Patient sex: M
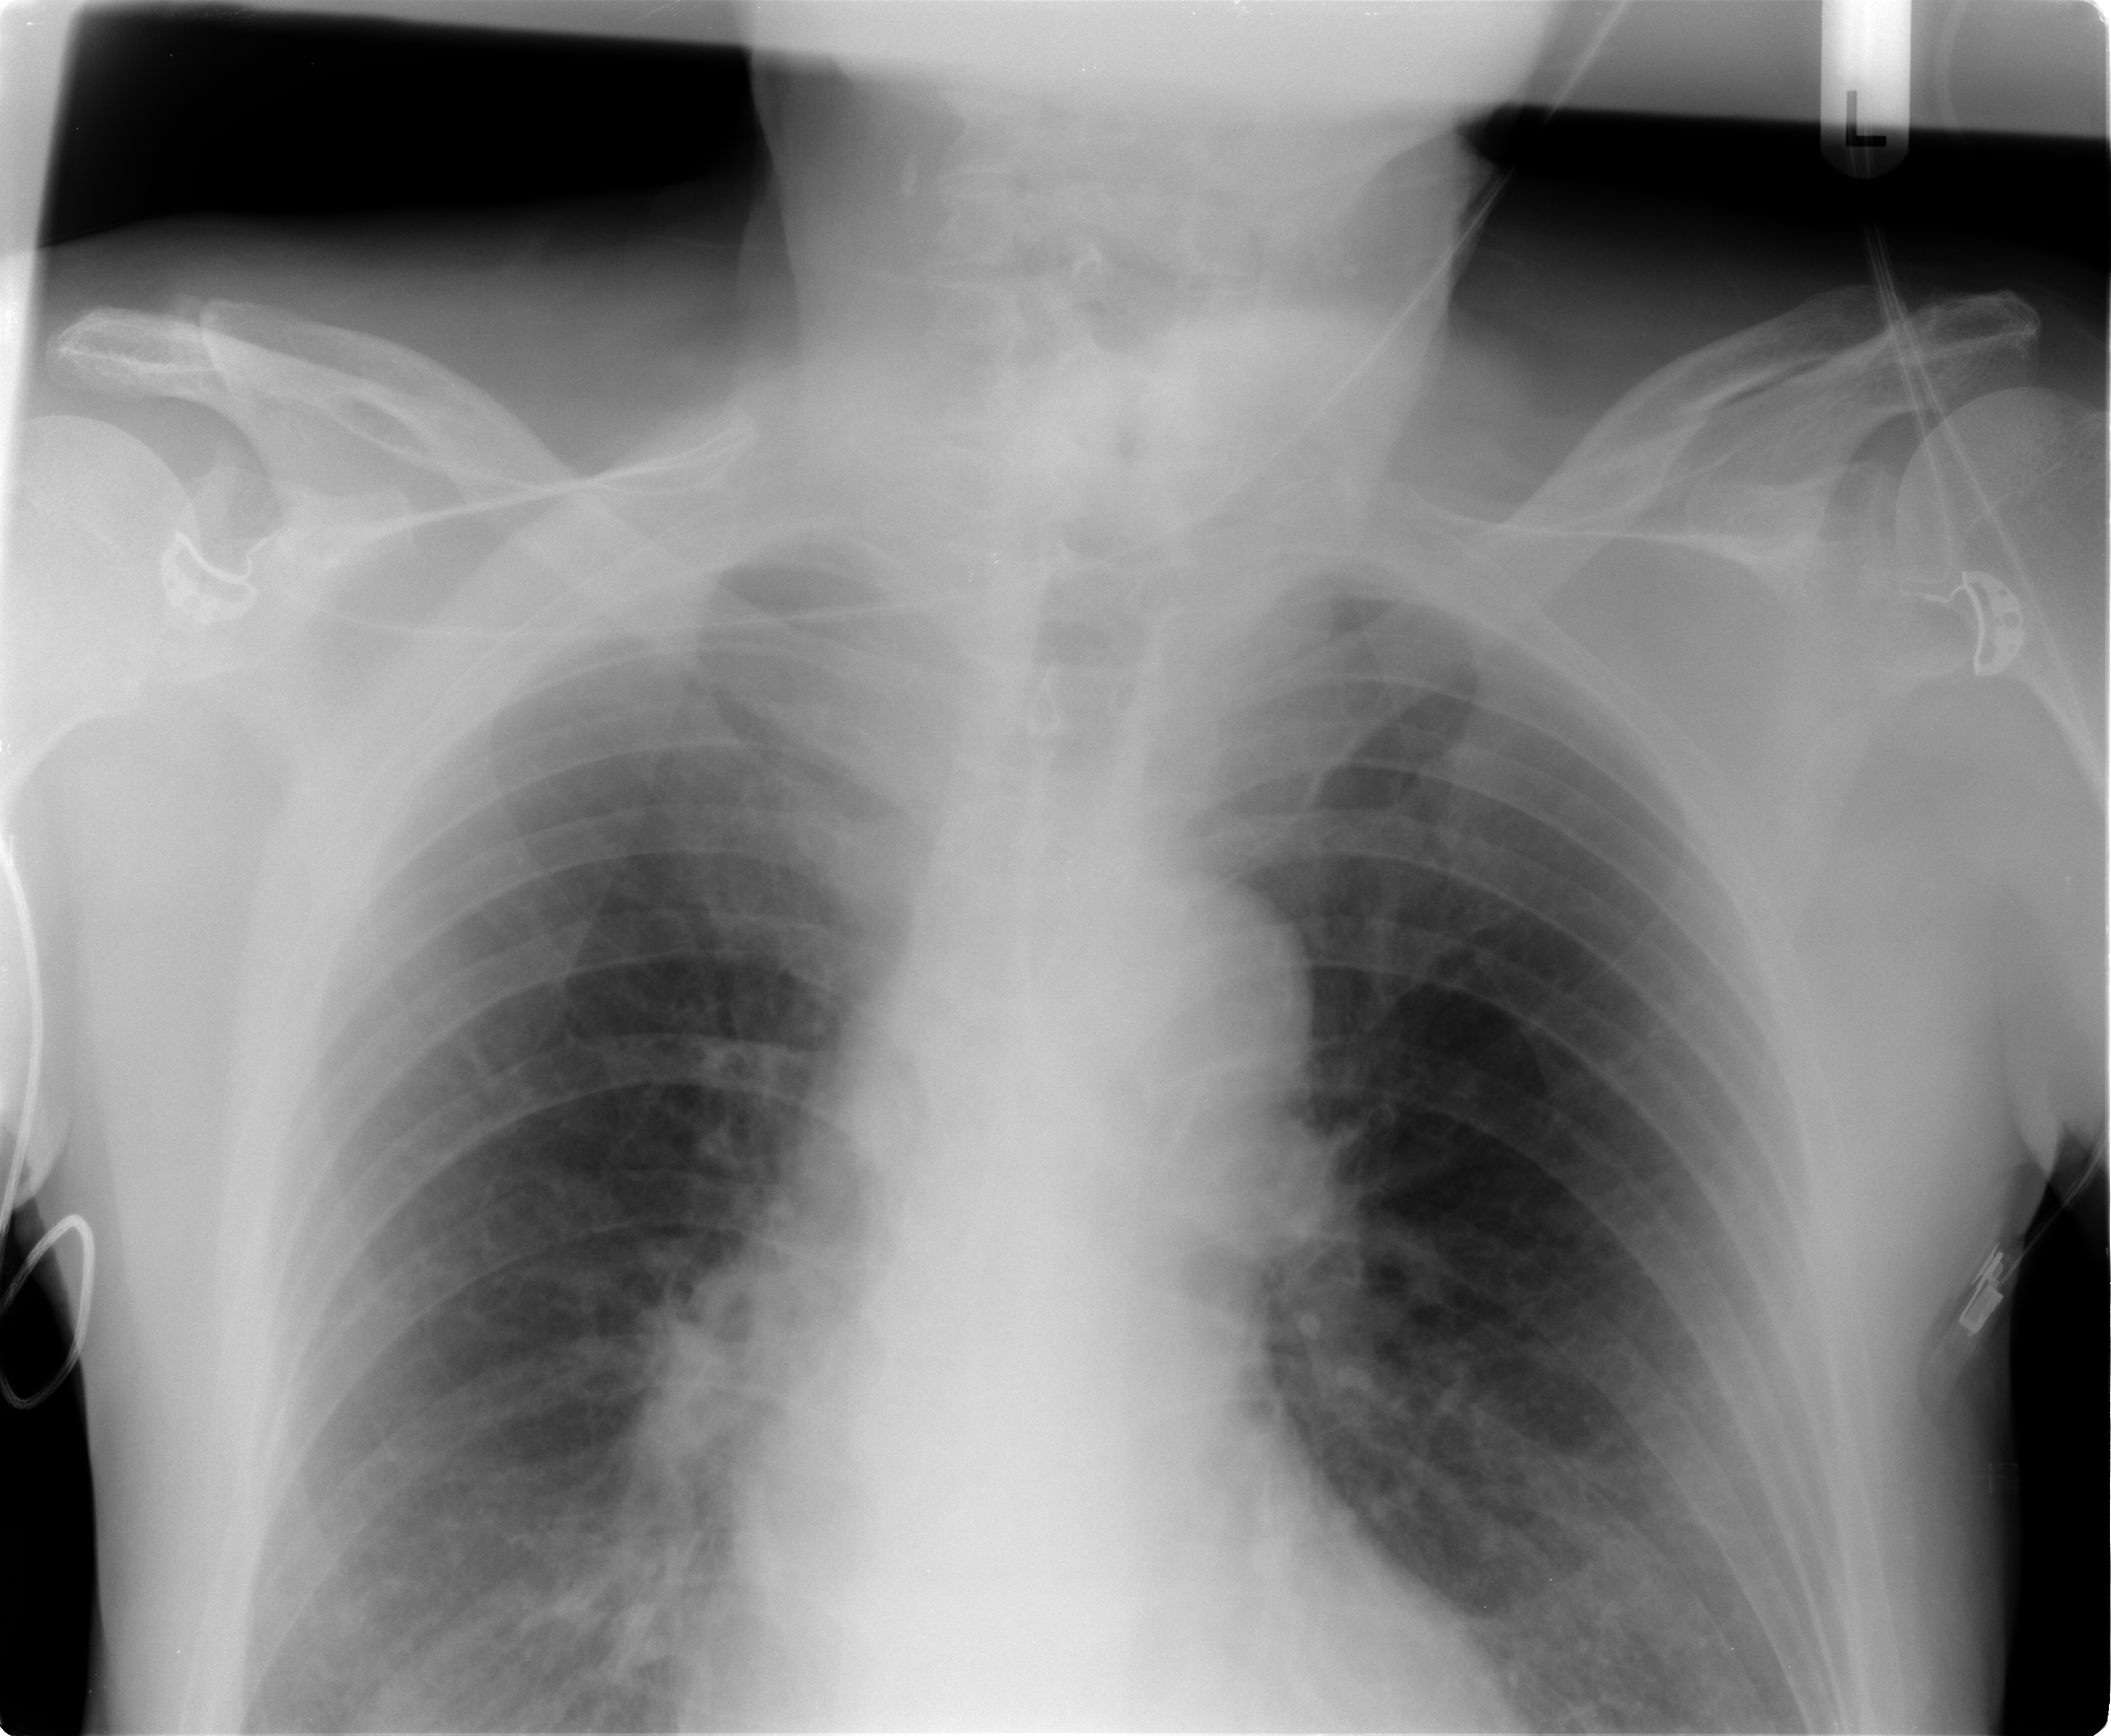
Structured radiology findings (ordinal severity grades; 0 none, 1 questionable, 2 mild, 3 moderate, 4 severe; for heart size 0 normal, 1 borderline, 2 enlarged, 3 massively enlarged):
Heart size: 0
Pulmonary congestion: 2
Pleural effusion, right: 0
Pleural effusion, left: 0
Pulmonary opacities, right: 1
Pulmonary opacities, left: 0
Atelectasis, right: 2
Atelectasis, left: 0